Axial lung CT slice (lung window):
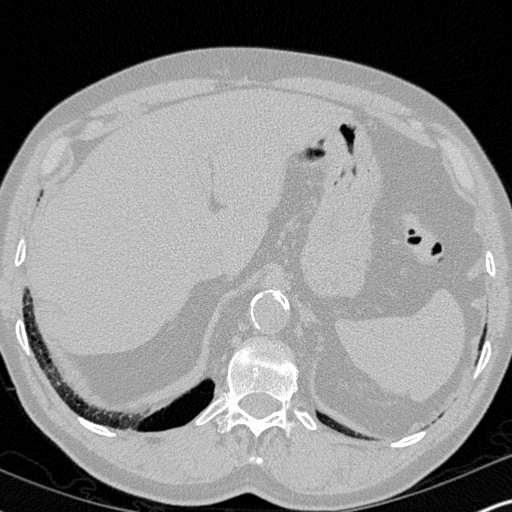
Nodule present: no